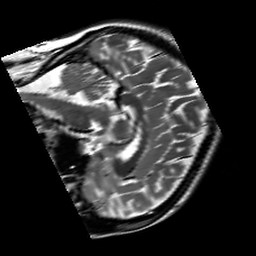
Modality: T2w
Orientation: sagittal
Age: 24
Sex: female
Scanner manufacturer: siemens
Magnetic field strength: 3 T
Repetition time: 7 s
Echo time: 0.09 s